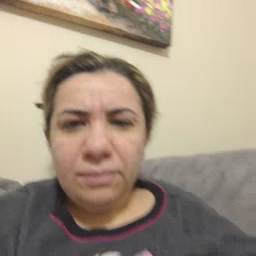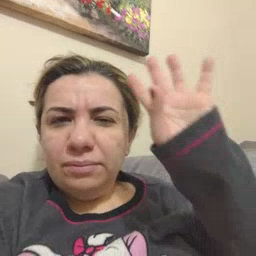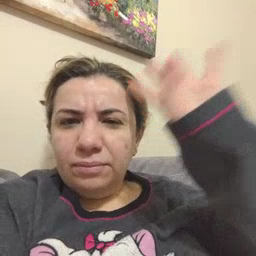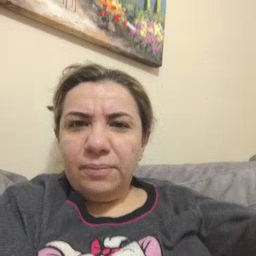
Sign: pretend